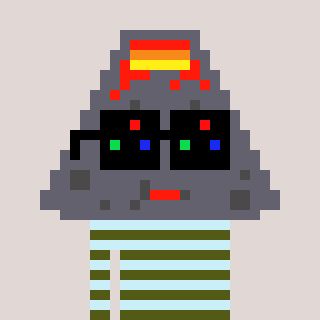
a pixel art character with square black sunglasses, a volcano-shaped head and a cold-colored body on a warm background